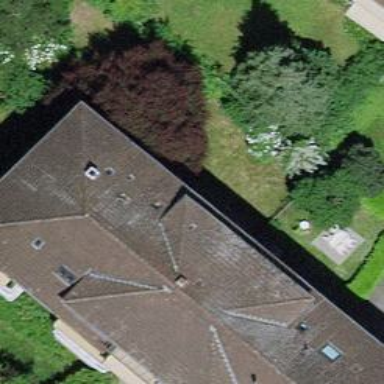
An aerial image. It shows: Gabled roof on residential building.